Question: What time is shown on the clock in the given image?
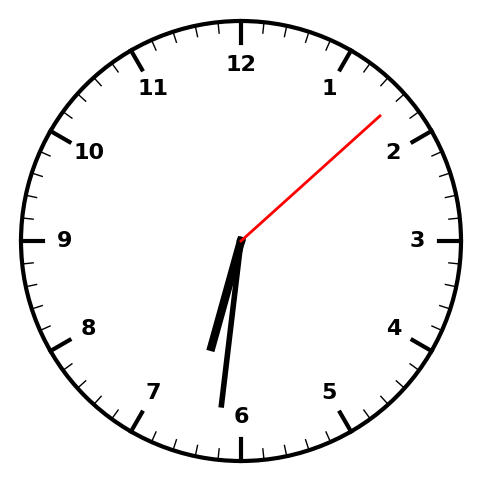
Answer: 06:31:08